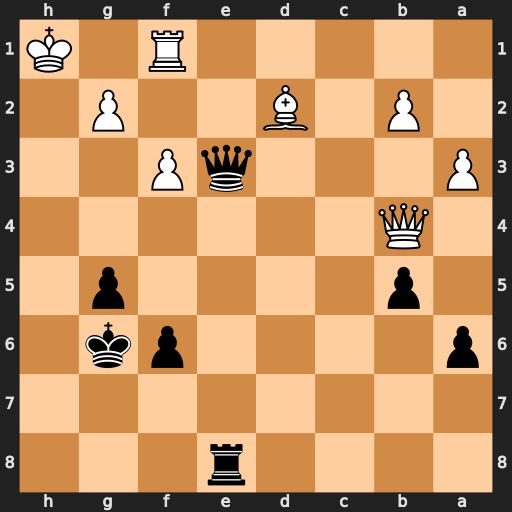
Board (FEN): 4r3/8/p4pk1/1p4p1/1Q6/P3qP2/1P1B2P1/5R1K
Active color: b
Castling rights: -
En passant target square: -
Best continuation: Rh8+ Qh4 Rxh4#